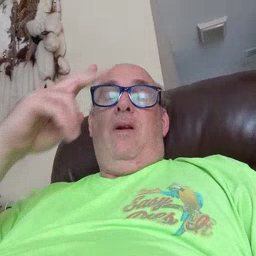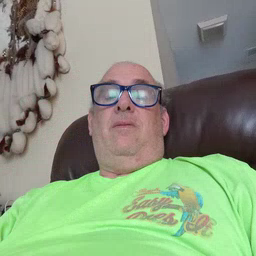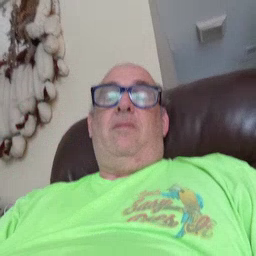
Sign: high